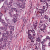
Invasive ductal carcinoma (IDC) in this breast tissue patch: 1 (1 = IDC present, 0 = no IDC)